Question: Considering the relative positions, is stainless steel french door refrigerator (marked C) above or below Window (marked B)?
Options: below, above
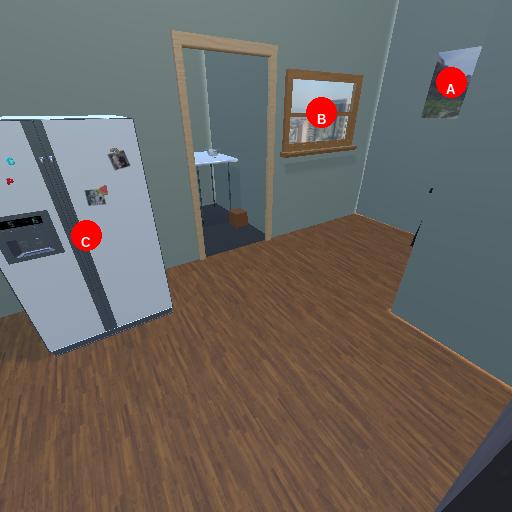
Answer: below